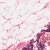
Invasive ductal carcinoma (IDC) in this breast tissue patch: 0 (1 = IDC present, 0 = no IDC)